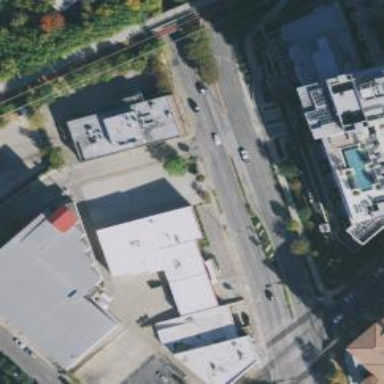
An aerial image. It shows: Secondary road with separate sidewalk.